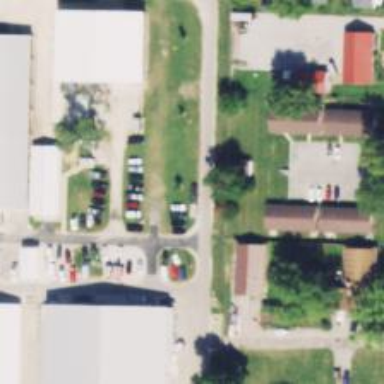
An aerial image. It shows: Alley classified as service road.